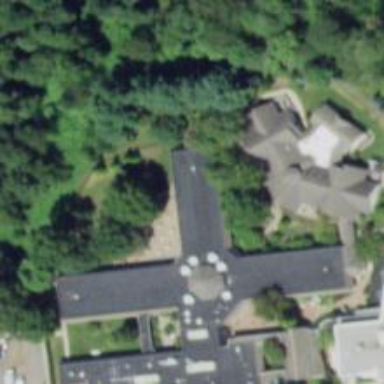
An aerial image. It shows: Nursing home building.